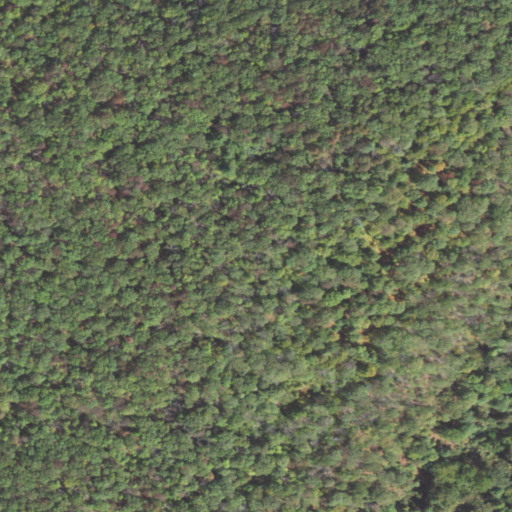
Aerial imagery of mountain in Pennsylvania named McCarrys Knob containing only deciduous forest